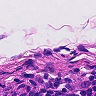
Metastatic tissue present: no